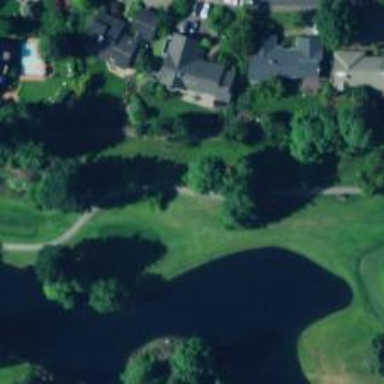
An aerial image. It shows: Path designated for golf carts.